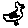
Label: bird